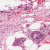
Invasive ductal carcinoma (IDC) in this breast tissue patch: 1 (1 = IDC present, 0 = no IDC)